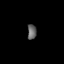
Tissue: skin
Cell type: Epithelial cells
Senescence score: 0.2766
Nuclear area (px): 134
Mean DAPI intensity: 98.858